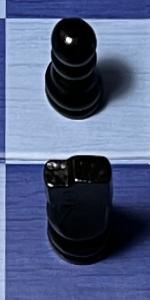
Label: Knight_Black